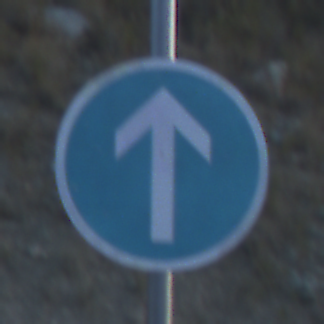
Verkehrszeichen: VorgeschriebeneFahrtrichtungGeradeaus
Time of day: SunriseSunset
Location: Outdoor (RoadRail)
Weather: Clear
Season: NotSpecified
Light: Natural